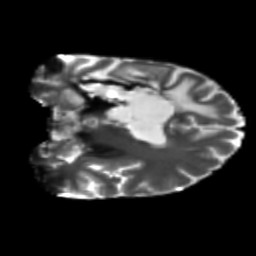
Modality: T2w
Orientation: coronal
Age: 31
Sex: female
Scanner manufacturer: siemens
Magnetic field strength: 3 T
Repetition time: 5.47 s
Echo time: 0.0854 s